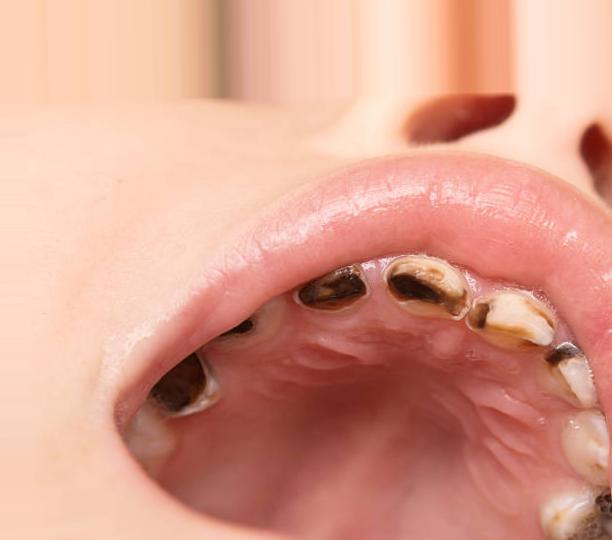
Condition: Caries